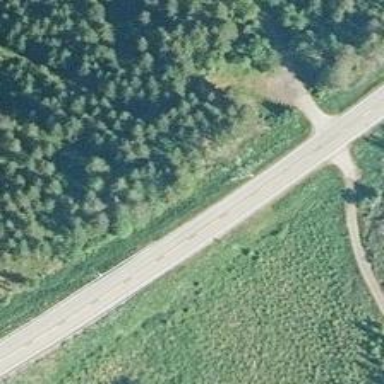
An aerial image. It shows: Asphalt trunk highway.